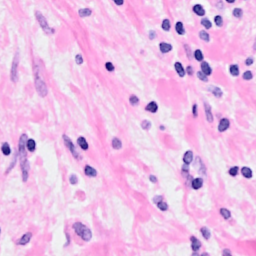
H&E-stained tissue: Breast